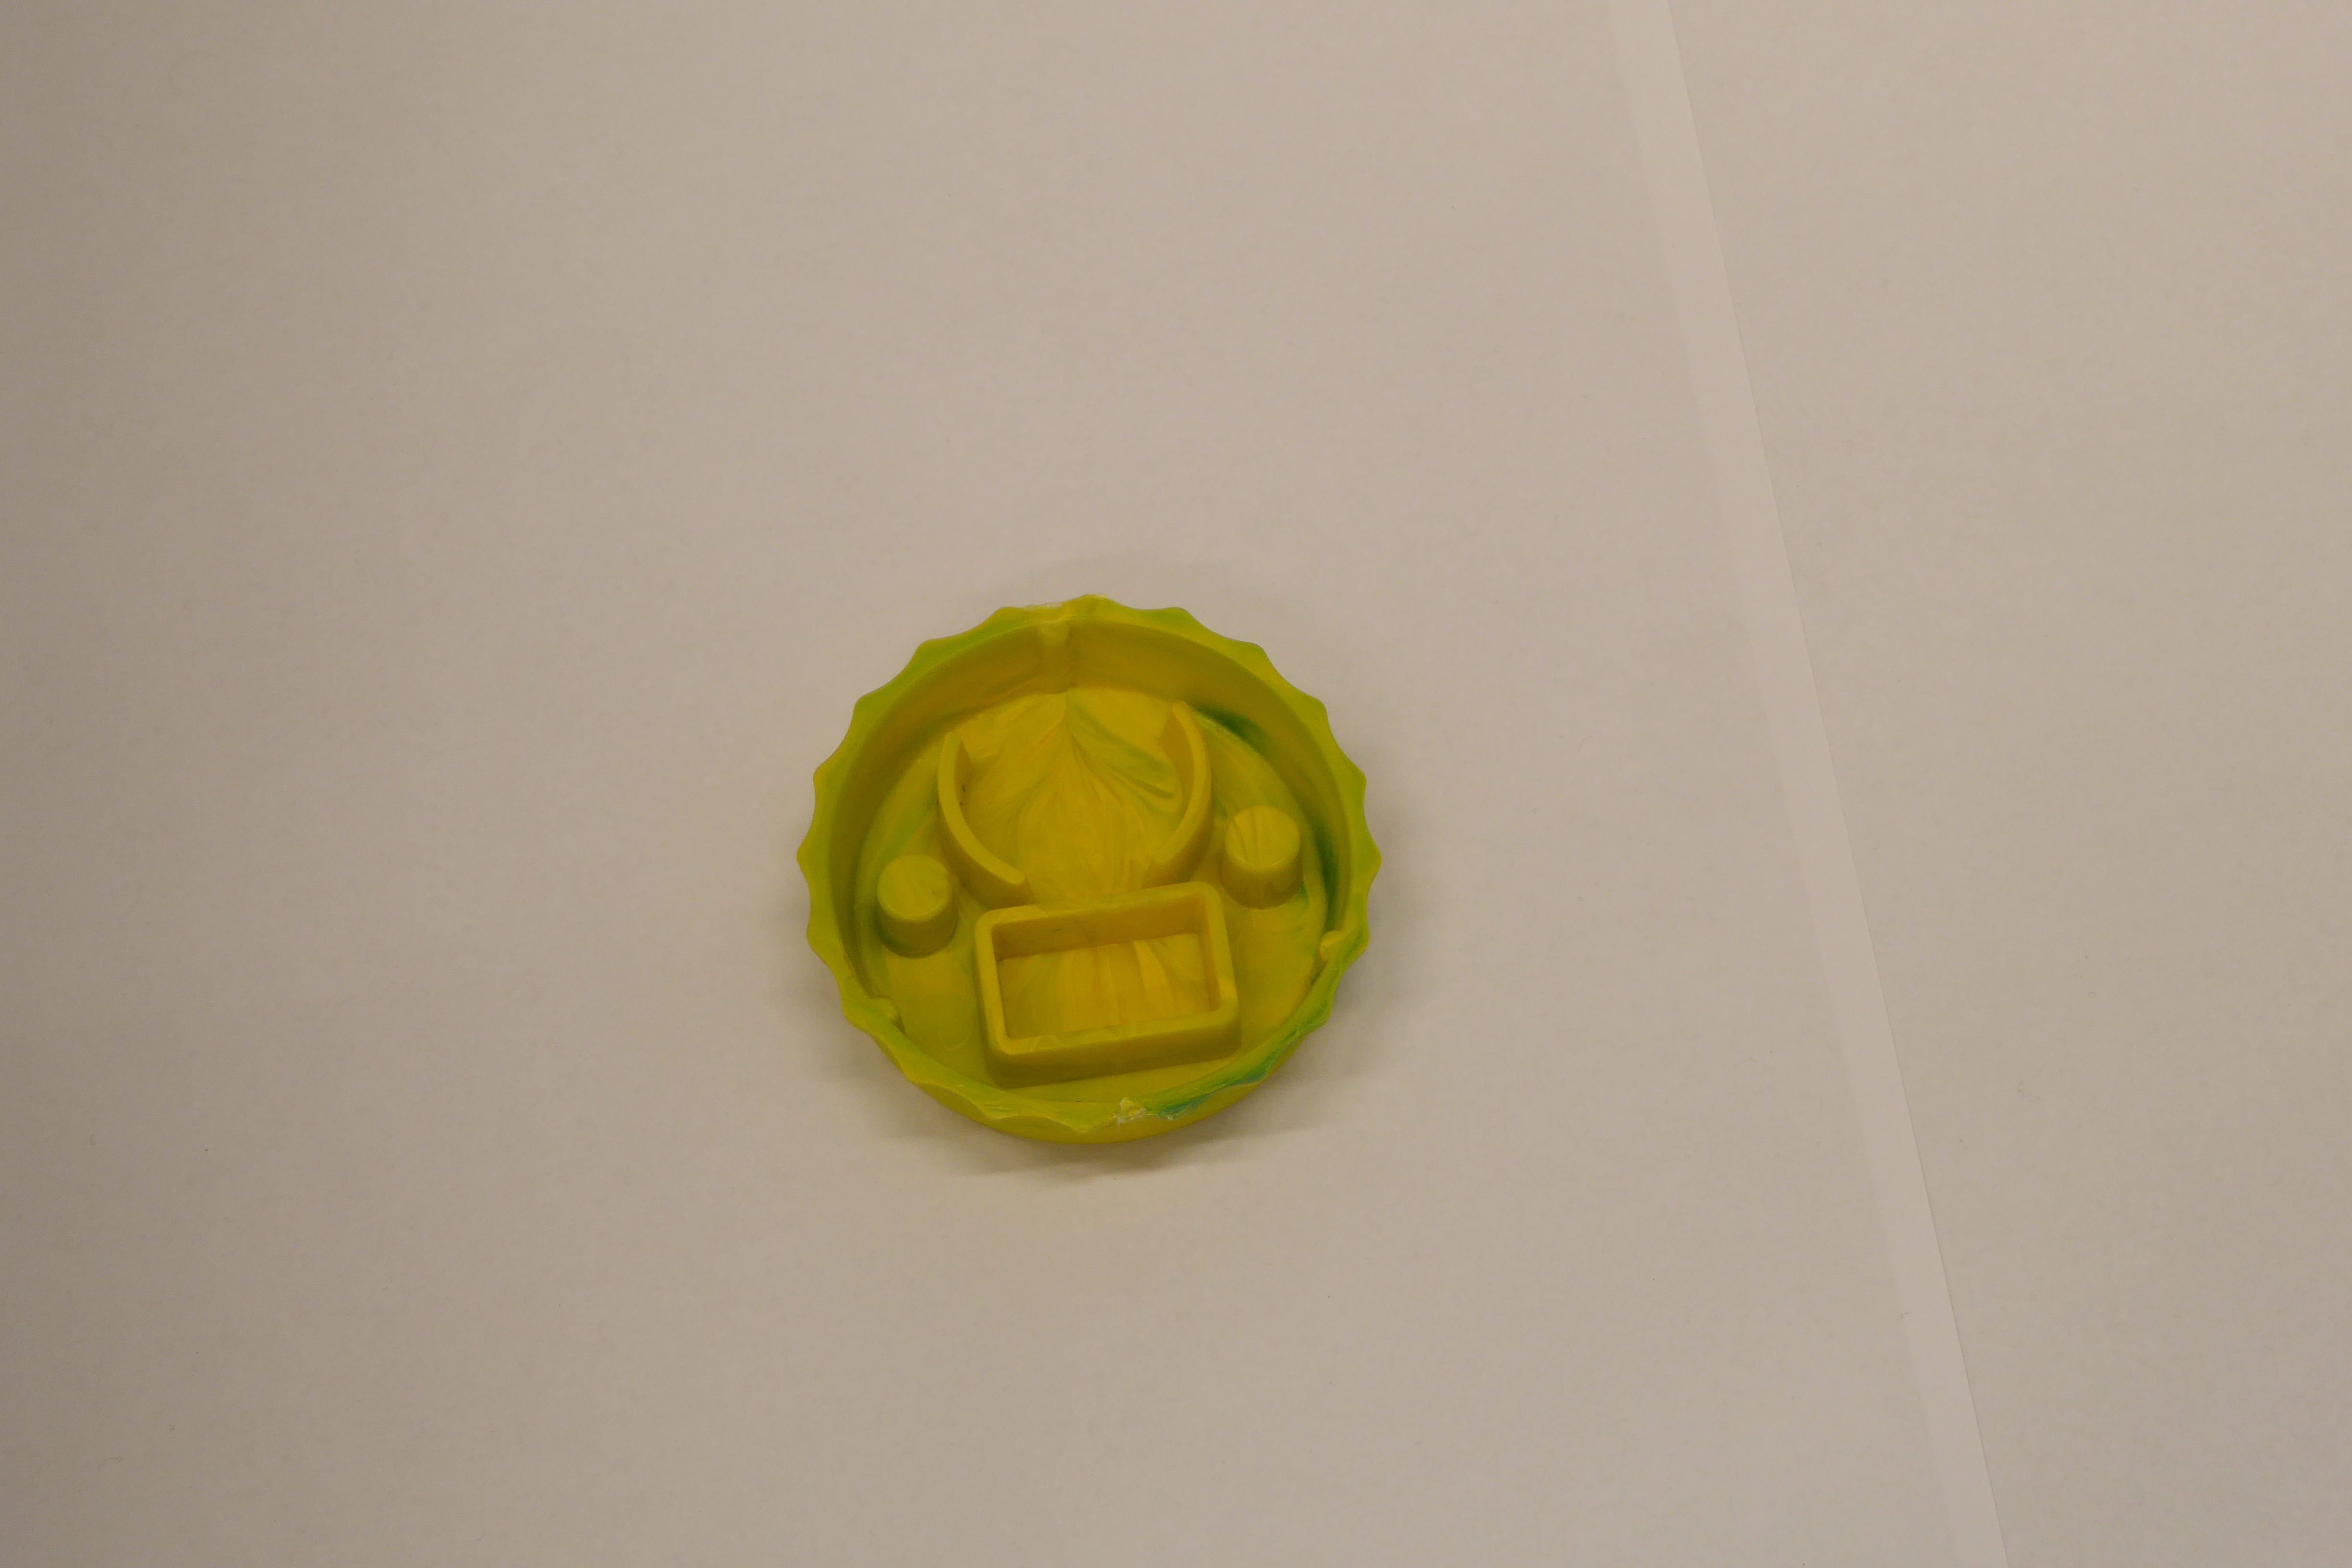
Label: Bottle Opener - Cover